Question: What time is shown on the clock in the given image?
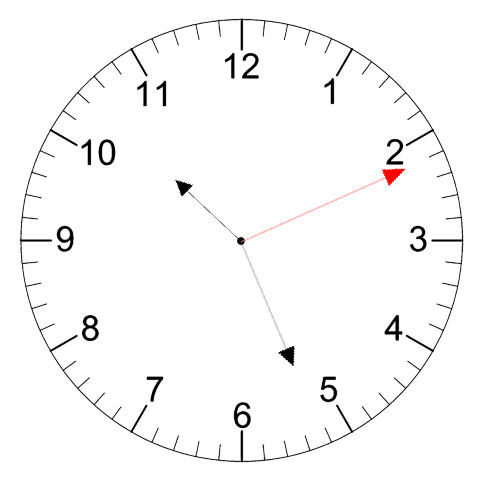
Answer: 10:26:11